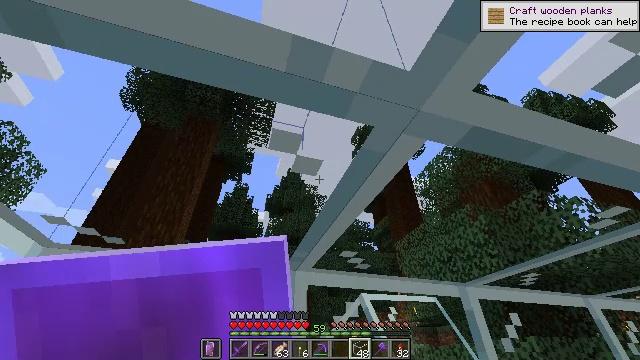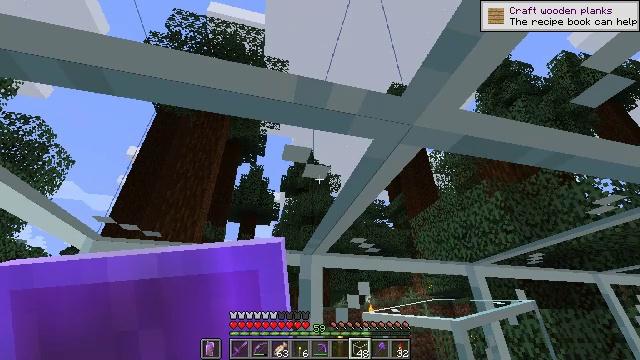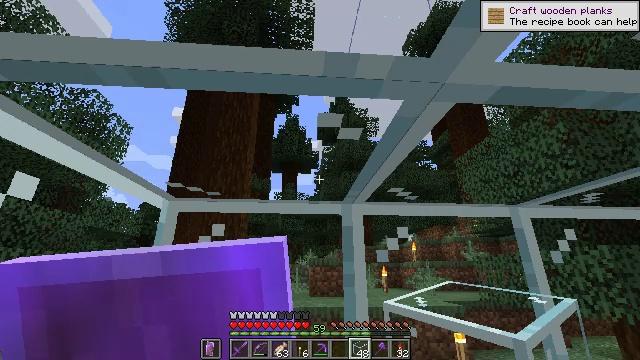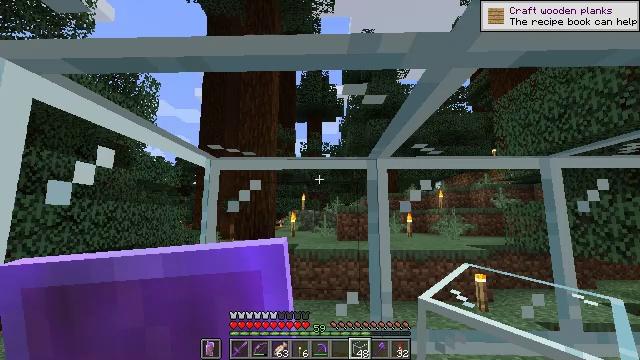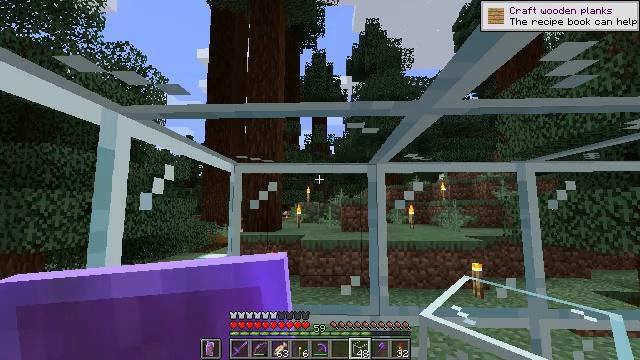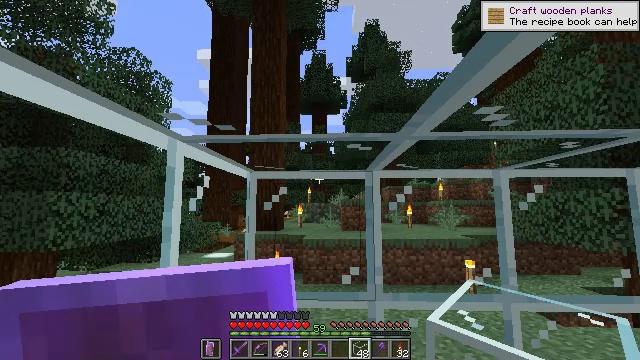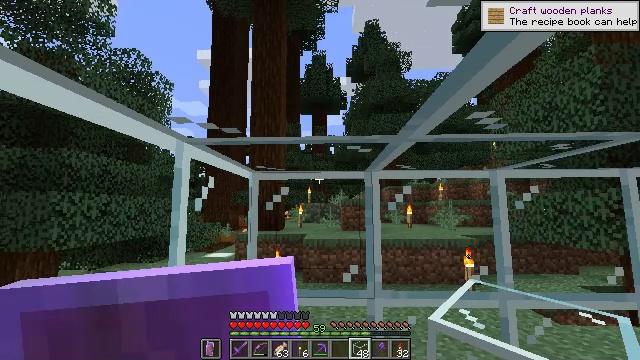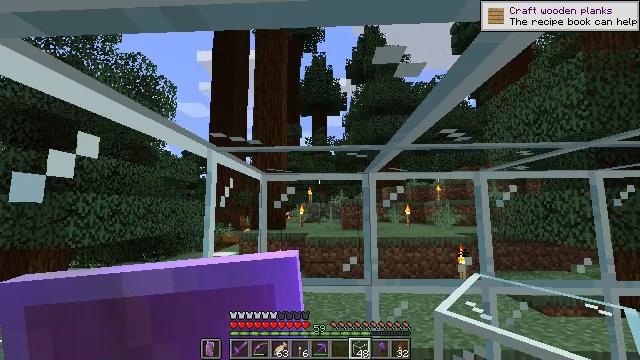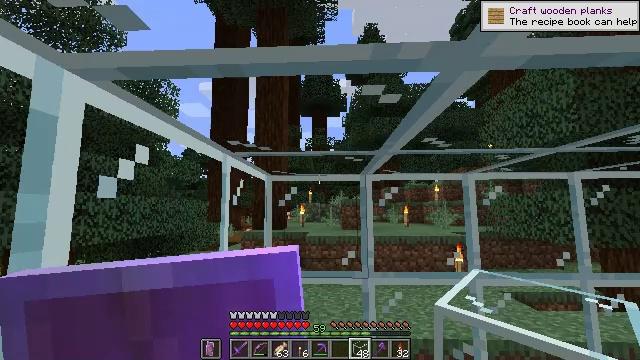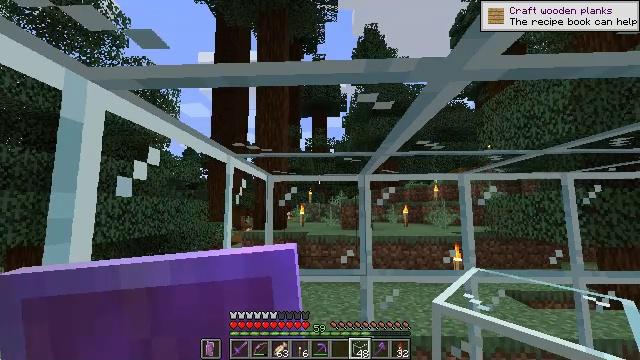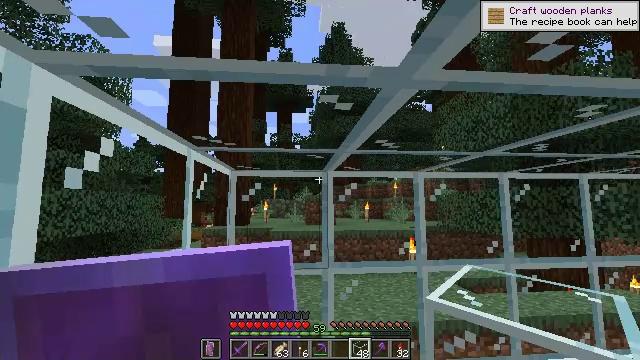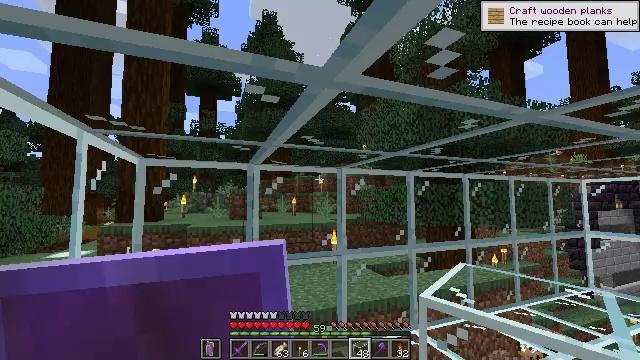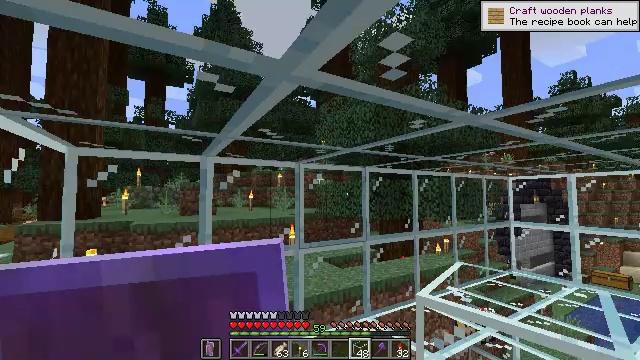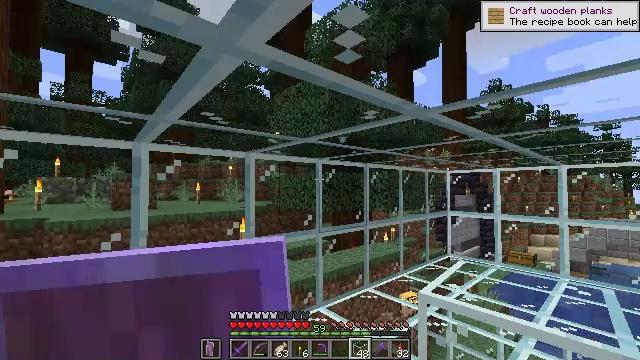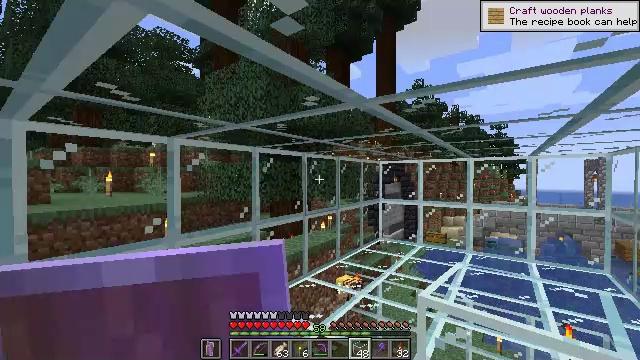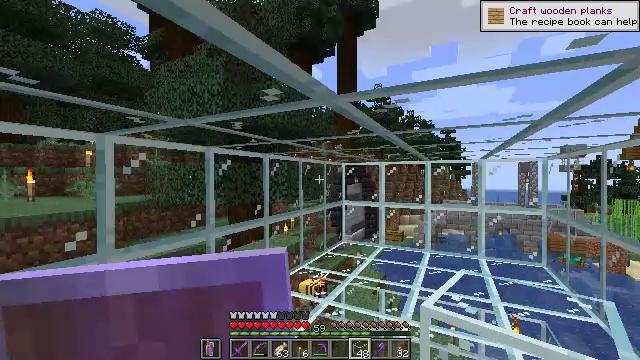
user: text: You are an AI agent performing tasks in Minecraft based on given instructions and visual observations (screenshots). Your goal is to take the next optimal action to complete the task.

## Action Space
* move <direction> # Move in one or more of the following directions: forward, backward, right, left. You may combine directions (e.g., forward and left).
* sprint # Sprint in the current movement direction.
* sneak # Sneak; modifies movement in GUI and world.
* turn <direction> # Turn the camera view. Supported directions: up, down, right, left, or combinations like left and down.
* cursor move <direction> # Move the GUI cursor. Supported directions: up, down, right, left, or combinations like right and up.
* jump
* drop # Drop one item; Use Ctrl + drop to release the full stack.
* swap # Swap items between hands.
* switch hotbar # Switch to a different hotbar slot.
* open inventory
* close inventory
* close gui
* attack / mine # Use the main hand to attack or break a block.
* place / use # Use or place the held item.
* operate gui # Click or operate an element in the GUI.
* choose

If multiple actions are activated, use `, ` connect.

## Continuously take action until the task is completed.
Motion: motion action
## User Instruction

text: Break the glass block.
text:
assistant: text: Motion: move back, turn left and down
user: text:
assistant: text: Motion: move back, turn left and down
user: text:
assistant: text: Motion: move back, turn left and down
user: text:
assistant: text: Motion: move back, turn down
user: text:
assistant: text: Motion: move back
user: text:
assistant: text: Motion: move back
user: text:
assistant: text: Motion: move back
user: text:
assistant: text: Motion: no_op
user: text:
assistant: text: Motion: no_op
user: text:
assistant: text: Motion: turn right
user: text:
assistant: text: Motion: turn right and down
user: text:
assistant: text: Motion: turn right and down
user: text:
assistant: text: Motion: move forward, turn right and down
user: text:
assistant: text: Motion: move forward, turn right and down
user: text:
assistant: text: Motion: move forward, turn right
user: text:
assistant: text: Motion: move forward, turn right
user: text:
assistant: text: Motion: turn right
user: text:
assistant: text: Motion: turn right
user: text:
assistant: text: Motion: no_op
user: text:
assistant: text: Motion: no_op
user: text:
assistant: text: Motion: no_op
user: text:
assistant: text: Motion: move forward
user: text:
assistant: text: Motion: move forward
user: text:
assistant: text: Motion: move forward
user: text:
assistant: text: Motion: move forward
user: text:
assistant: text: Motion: move forward
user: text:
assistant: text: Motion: move forward
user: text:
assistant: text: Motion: move forward
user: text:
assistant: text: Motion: move forward
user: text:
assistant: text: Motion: move forward